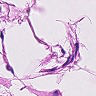
Metastatic tissue present: no